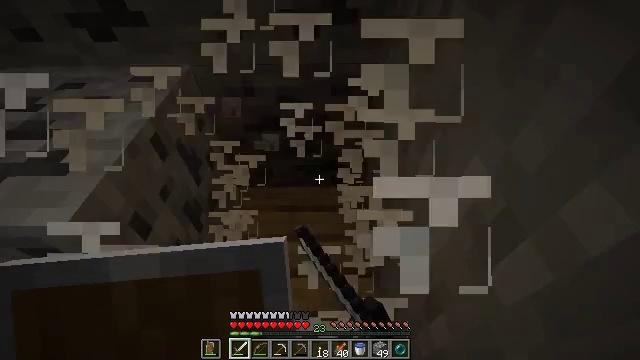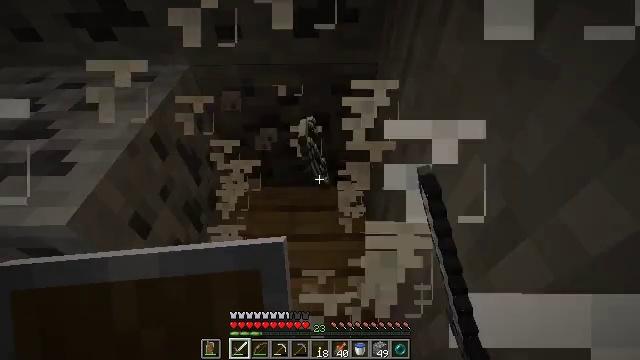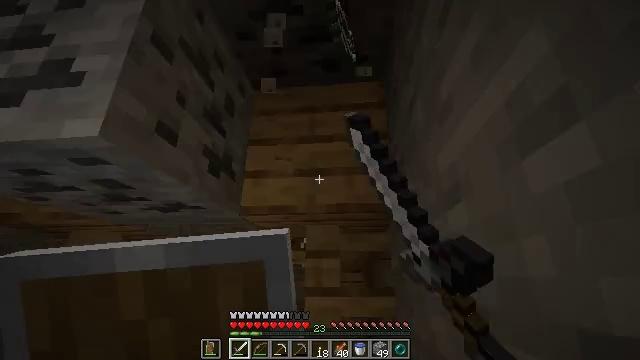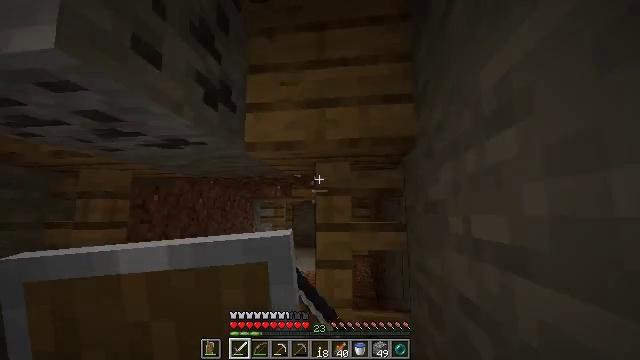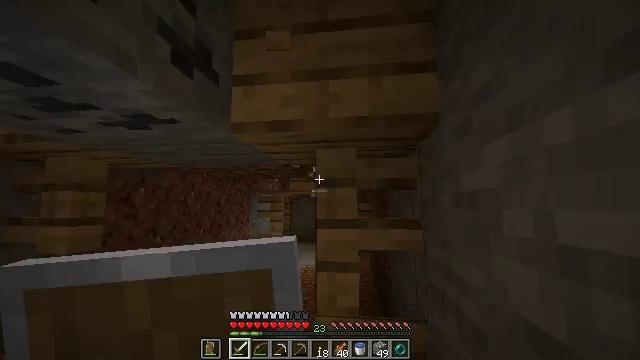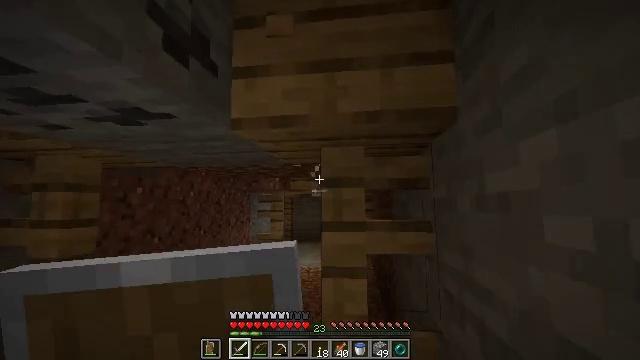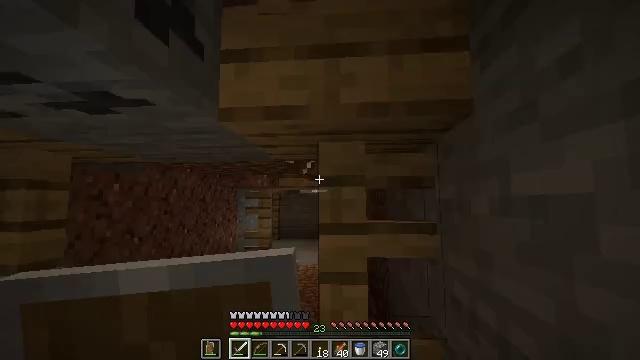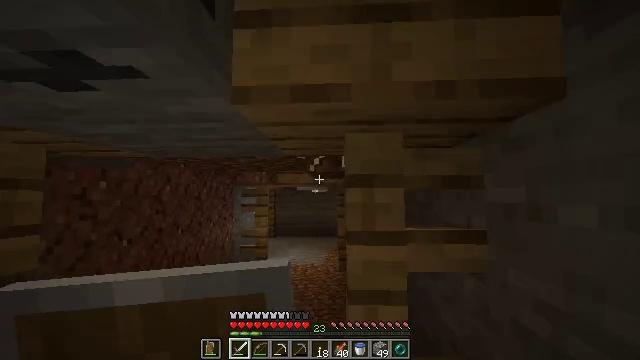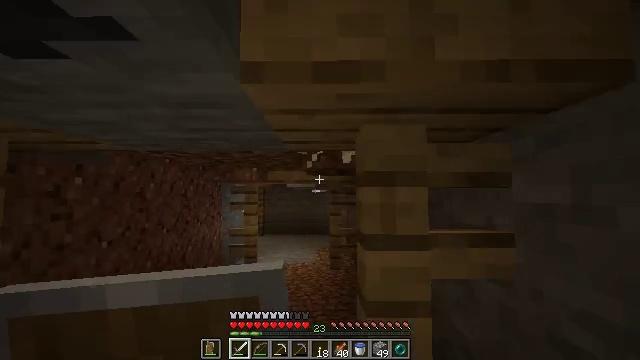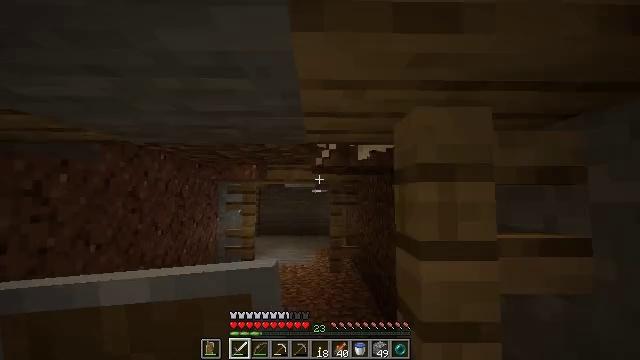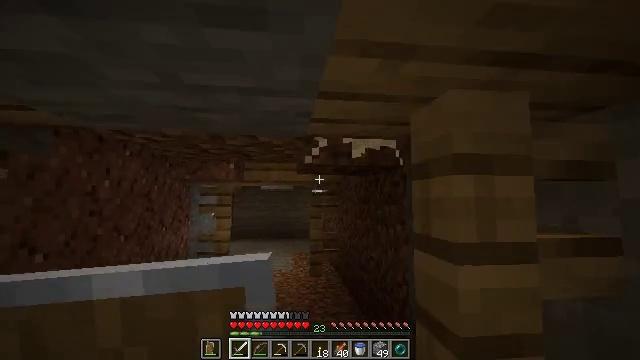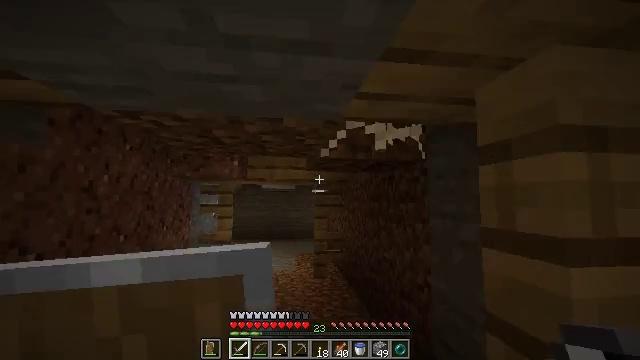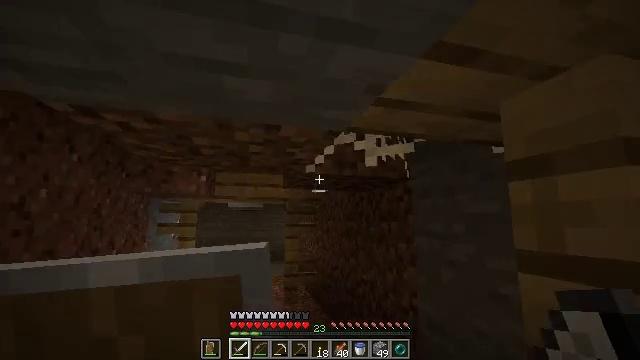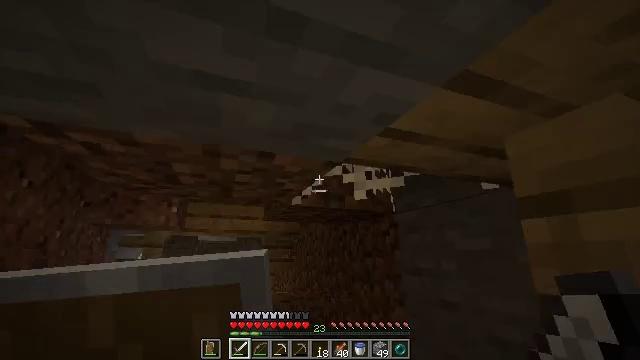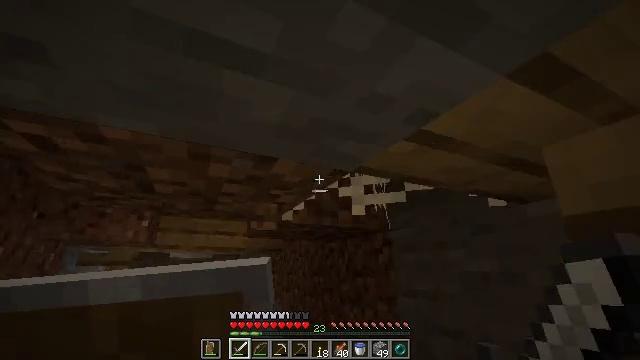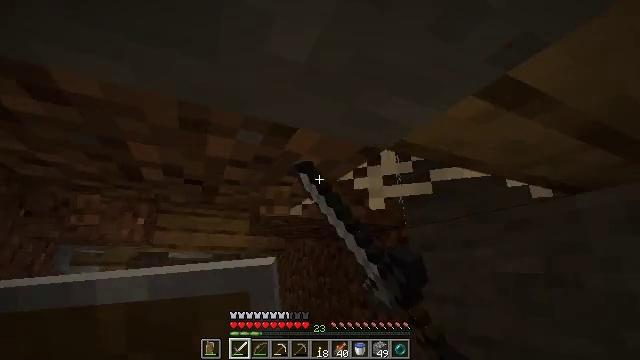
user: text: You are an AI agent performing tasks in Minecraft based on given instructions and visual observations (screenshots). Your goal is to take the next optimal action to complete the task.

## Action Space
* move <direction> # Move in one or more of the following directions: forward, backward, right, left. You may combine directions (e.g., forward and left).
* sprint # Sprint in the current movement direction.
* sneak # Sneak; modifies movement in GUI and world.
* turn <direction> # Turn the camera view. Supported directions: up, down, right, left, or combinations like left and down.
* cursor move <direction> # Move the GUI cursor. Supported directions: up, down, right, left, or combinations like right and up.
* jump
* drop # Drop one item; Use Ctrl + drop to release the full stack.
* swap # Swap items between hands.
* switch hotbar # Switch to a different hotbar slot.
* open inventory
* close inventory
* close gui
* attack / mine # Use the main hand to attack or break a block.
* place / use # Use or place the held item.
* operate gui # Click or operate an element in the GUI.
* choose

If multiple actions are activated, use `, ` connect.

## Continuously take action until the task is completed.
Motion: motion action
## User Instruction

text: Mine the cobweb to clear the path.
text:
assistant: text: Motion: attack / mine
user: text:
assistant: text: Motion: move forward, turn left and down, attack / mine
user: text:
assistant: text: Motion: move forward, turn left and down
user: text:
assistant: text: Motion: move forward, turn down
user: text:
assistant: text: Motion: move forward and move left
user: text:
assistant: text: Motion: move forward and move left, turn right
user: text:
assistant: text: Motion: move forward and move left, turn right
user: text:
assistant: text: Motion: move forward and move left, turn right
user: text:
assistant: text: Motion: move forward and move left, turn right
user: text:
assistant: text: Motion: move forward and move left, turn right
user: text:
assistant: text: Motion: move forward and move left
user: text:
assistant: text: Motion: move forward and move left, turn right and up
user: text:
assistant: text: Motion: move forward, turn right and up
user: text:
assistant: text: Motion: move forward, turn right and up, attack / mine
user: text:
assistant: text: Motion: attack / mine
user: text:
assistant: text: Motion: turn right and up, attack / mine
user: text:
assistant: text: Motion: attack / mine
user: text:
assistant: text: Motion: attack / mine
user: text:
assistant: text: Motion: attack / mine
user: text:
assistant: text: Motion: attack / mine
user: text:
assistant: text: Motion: turn right and up, attack / mine
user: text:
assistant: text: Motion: turn right, attack / mine
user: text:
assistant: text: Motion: attack / mine
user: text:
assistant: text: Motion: attack / mine
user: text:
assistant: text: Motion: attack / mine
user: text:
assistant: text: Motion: attack / mine
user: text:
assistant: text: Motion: attack / mine
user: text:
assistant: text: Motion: attack / mine
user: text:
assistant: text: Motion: attack / mine